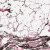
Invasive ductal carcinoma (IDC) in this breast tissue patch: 0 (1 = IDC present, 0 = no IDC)